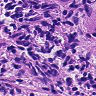
Metastatic tissue present: yes